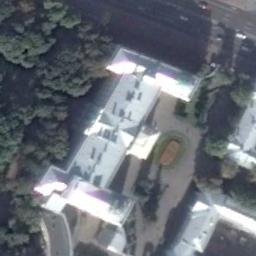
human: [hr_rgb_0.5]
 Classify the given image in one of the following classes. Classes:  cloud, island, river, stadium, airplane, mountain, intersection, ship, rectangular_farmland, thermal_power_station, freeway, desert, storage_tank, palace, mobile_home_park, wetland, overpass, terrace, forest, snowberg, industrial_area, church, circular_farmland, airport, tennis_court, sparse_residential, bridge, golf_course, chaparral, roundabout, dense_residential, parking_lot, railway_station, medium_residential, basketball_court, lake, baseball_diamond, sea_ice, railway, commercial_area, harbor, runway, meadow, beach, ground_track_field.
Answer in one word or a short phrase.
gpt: palace